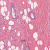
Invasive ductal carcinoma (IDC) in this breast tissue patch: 1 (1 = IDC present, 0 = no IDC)